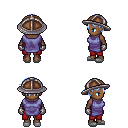
a pixel art fantasy rpg character, female body template, human, dark skin, chain tabard jacket, red pants, white cyan short bangs hairstyle, chain helm, metal gloves, white slippers, four views (front, back, left, right), 2x2 character sprite sheet, small pixel art, hard edges, no anti-aliasing